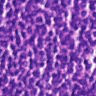
Metastatic tissue present: no